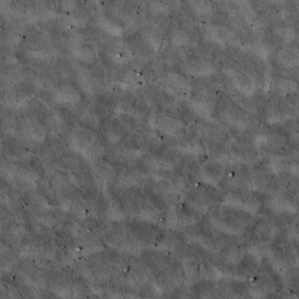
Label: non_frost